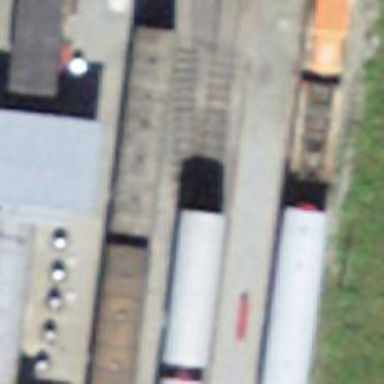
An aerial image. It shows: Preserved narrow gauge railway.